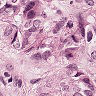
Metastatic tissue present: yes